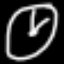
Label: hourglass